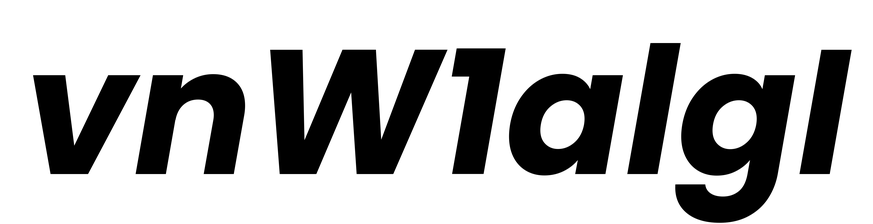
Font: Poppins-BoldItalic